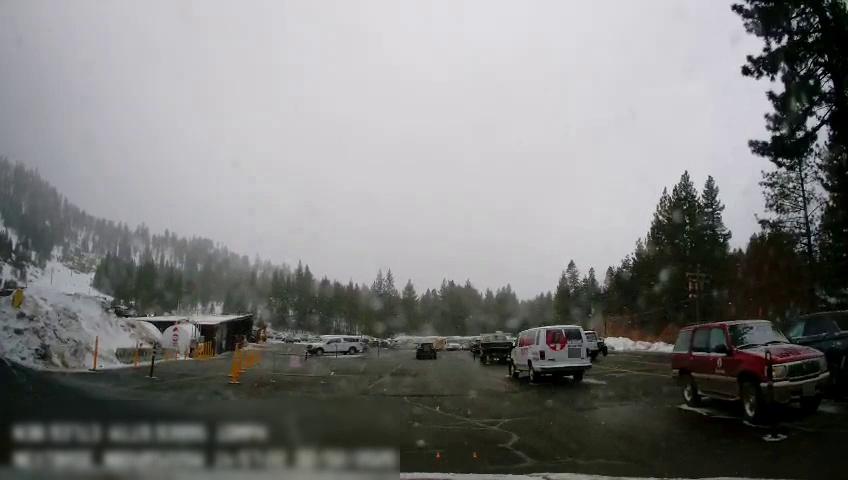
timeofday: Day
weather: Snowy
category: Vehicles | Truck
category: Vehicles | Other LV
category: Vehicles | Van
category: Vehicles | SUV
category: Vehicles | Car
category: Vehicles | Truck
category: Vehicles | Truck
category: Drivable Space